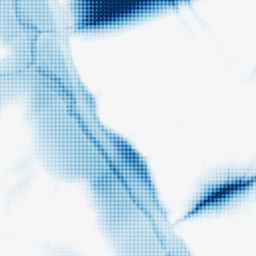
Category: morphological
Decomposition family: morphological
Decomposition parameters: operation: closing
size: 50
Upsampling method: sinc_hamming
Upsampling parameters: scale: 8
kernel_size: 8
Upsampling scale: 8